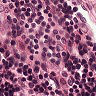
Metastatic tissue present: no